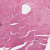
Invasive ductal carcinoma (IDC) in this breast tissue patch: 0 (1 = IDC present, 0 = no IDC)